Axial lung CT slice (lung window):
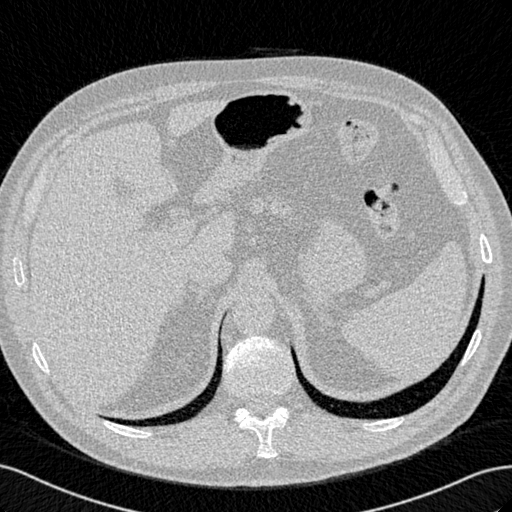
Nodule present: no